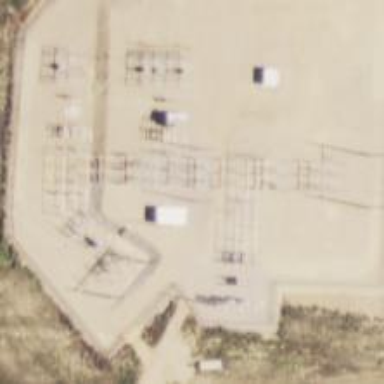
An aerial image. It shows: Mast designed for lightning protection.